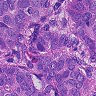
Metastatic tissue present: yes